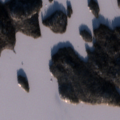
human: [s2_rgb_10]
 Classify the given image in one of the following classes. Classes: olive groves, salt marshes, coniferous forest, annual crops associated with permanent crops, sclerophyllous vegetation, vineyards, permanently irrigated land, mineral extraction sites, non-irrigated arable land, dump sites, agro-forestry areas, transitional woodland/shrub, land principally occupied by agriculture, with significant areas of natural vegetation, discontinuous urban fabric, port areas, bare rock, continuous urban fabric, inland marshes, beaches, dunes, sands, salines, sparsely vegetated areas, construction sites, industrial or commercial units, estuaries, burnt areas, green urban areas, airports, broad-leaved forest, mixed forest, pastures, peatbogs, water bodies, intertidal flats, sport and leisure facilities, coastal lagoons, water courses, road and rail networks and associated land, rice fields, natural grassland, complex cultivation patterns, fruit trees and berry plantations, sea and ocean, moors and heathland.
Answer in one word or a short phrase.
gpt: coniferous forest, water bodies